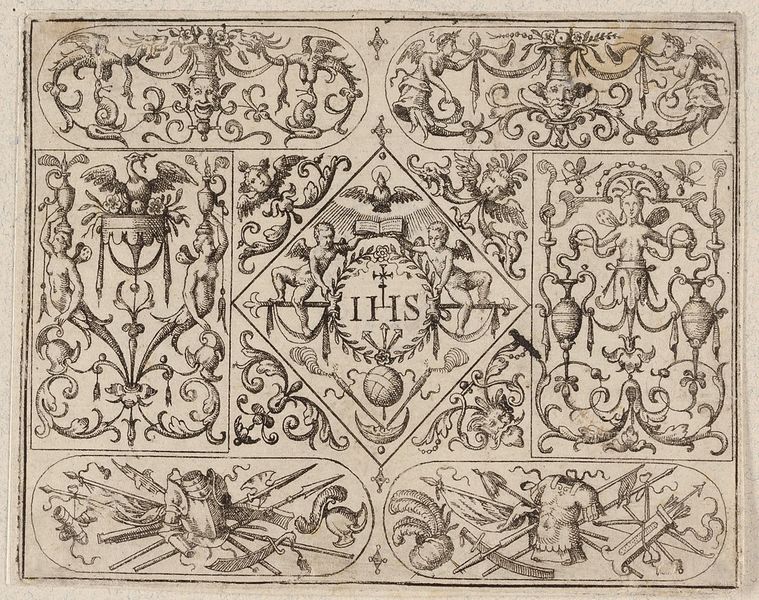
Titel: Nachstich eines Blattes der Folge 'Querfüllungen mit Grottesken, dicht gedrängt'
Künstler: Matthäus Merian
Standort: Hamburg
Institution: Museum für Kunst und Gewerbe Hamburg
Schlagwörter: adler, flügel, vogel, frau, zeichnung, federn, taube, engel, putto, vase, papier, schnabel, grafik, graphik, schlacht, ornamente, fotografie, photographie, mond, panzer, maske, buch, religion, druck, druckgraphik, druckgrafik, radierung, seite, säbel, waffen, helm, rüstung, girlanden, helme, jesus, heiliger, speere, heilig, putten, pfeil, pfeile, amoretten, fratzen, geist, groteske, wurm, rüstungen, salvator, friedenstaube, ihs, reproduktionen, blumengewinde, iesus, druckerzeugnisse, schweifwerk, hominum, tierornamente, ornamentstich, vorlageblätter, trophäe